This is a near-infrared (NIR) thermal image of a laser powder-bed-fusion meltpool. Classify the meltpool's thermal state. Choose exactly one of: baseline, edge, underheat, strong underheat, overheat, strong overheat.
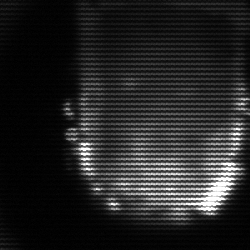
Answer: baseline